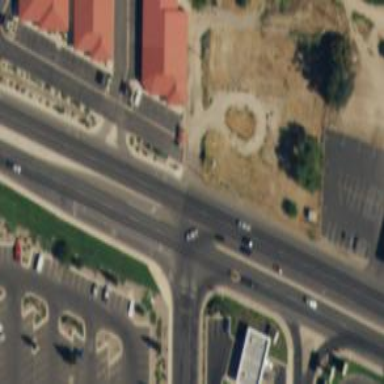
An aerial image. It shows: Asphalt road with separate sidewalk. The road is classified as trunk highway.